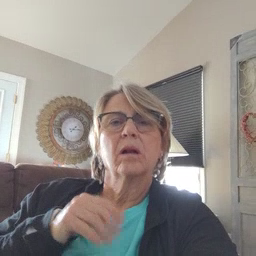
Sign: sad